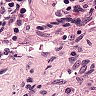
Metastatic tissue present: no